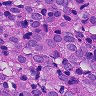
Metastatic tissue present: yes